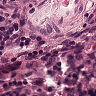
Metastatic tissue present: no